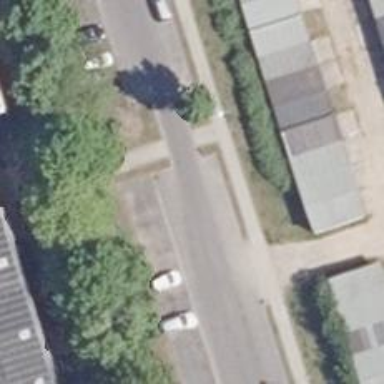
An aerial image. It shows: Residential road with asphalt surface and choker for traffic calming.